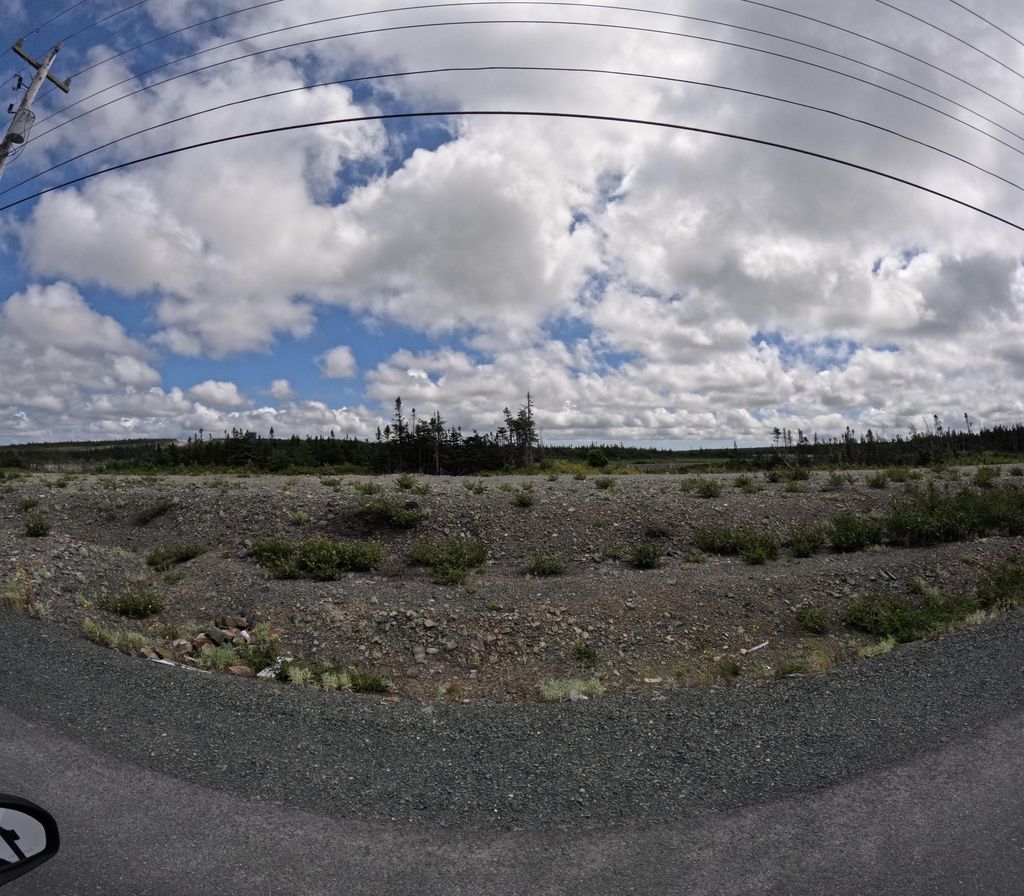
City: st_johns